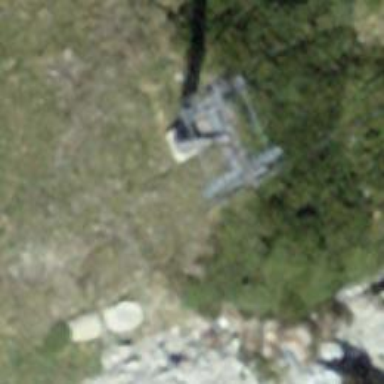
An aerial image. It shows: Pylon for aerialway.